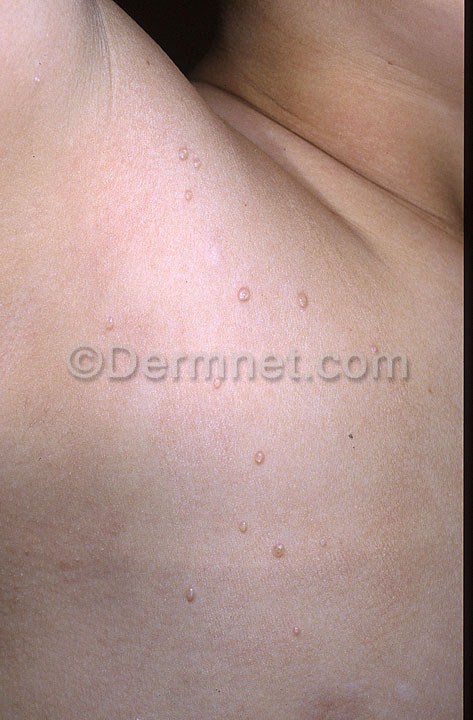
Disease: Herpes HPV and other STDs Photos